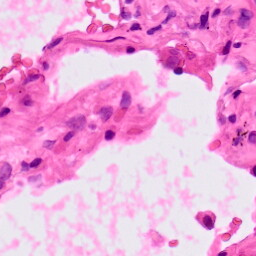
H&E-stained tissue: Lung